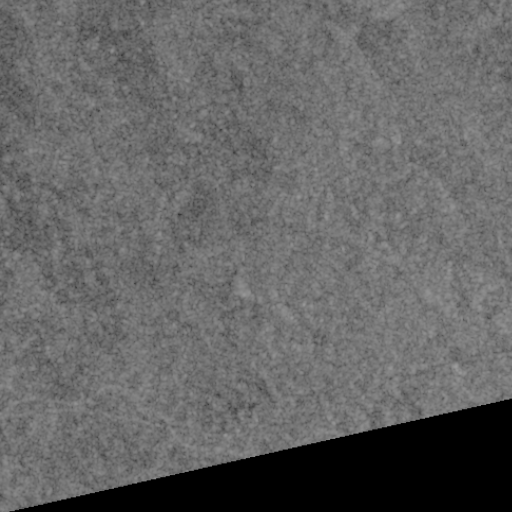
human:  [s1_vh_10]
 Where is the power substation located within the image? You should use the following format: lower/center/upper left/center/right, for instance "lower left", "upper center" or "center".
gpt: The power substation is located in the lower right of the image.
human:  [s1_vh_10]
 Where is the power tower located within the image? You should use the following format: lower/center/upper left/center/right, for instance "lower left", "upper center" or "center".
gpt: The power tower is located in the lower right of the image.
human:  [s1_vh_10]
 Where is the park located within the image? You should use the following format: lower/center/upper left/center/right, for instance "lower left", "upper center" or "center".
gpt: There is no park in the image.

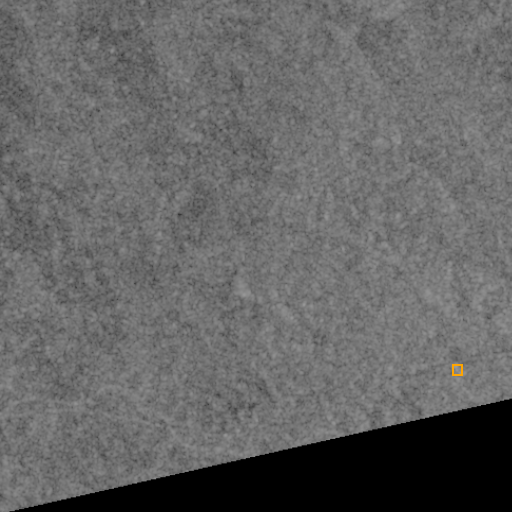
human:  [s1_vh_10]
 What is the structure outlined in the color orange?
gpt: The structure outlined in orange is a power substation.
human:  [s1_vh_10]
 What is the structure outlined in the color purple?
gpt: There is no purple outline.